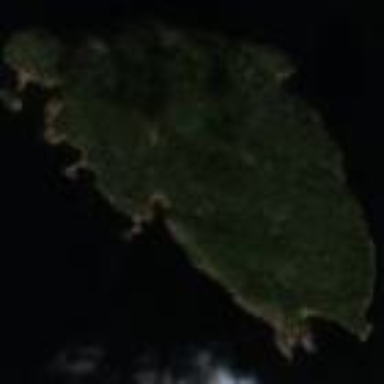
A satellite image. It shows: Island.